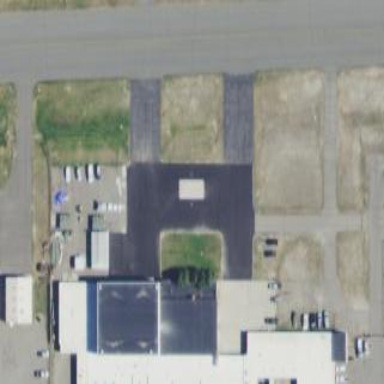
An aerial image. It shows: Apron at the airport.